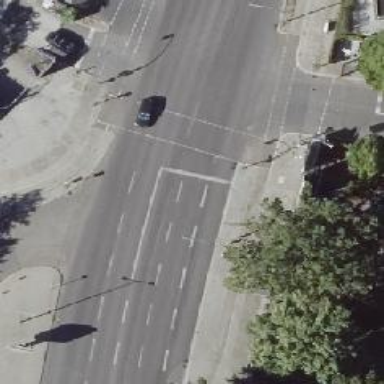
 with sidewalks on both sides and cycle track."